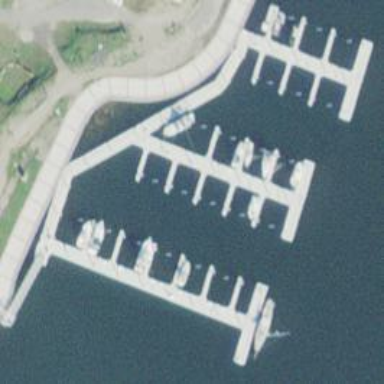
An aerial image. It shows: Man-made pier.